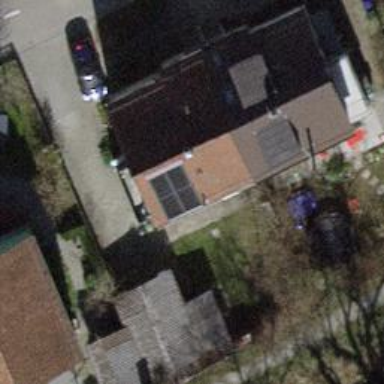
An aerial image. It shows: Building with tile roof.